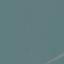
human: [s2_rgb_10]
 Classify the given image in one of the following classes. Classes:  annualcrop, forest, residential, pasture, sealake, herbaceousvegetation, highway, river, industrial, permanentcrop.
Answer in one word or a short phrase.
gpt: SeaLake